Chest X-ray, PA view. Patient: 57 years old, sex F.
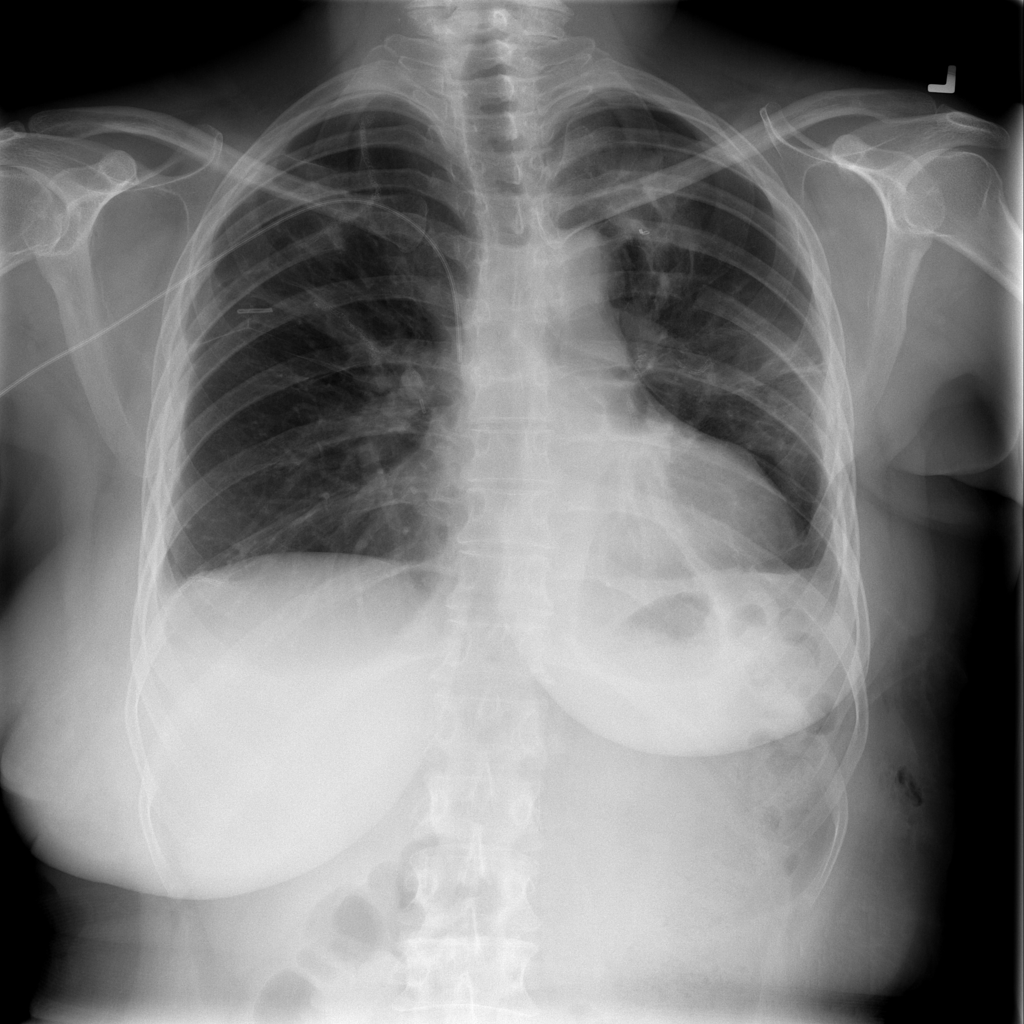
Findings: Effusion, Pneumothorax